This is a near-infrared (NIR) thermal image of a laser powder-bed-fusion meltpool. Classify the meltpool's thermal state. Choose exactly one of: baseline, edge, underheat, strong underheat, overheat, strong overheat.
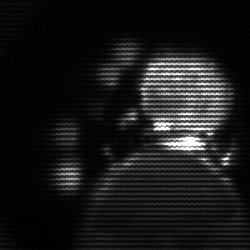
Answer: baseline